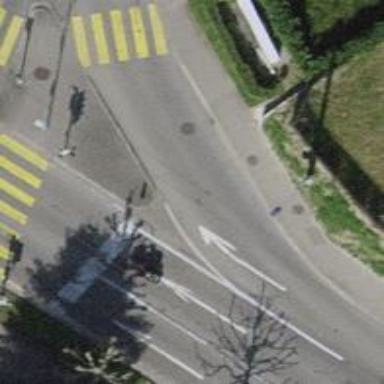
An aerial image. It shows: Marked crossing with pedestrian island.